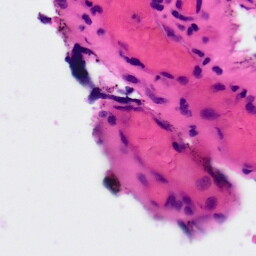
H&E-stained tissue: Ovarian